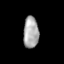
Tissue: skin
Cell type: Epithelial cells
Senescence score: 0.9368
Nuclear area (px): 470
Mean DAPI intensity: 169.56